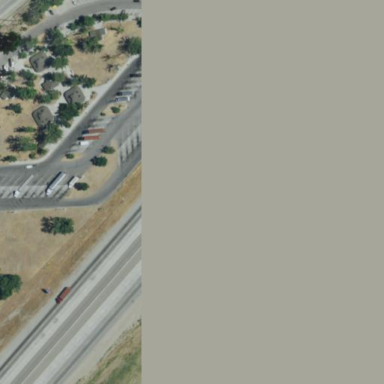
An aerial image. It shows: Rest area on the road.